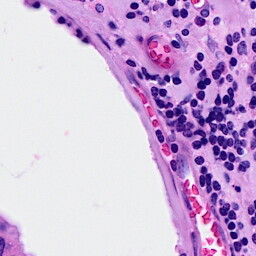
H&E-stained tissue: Breast